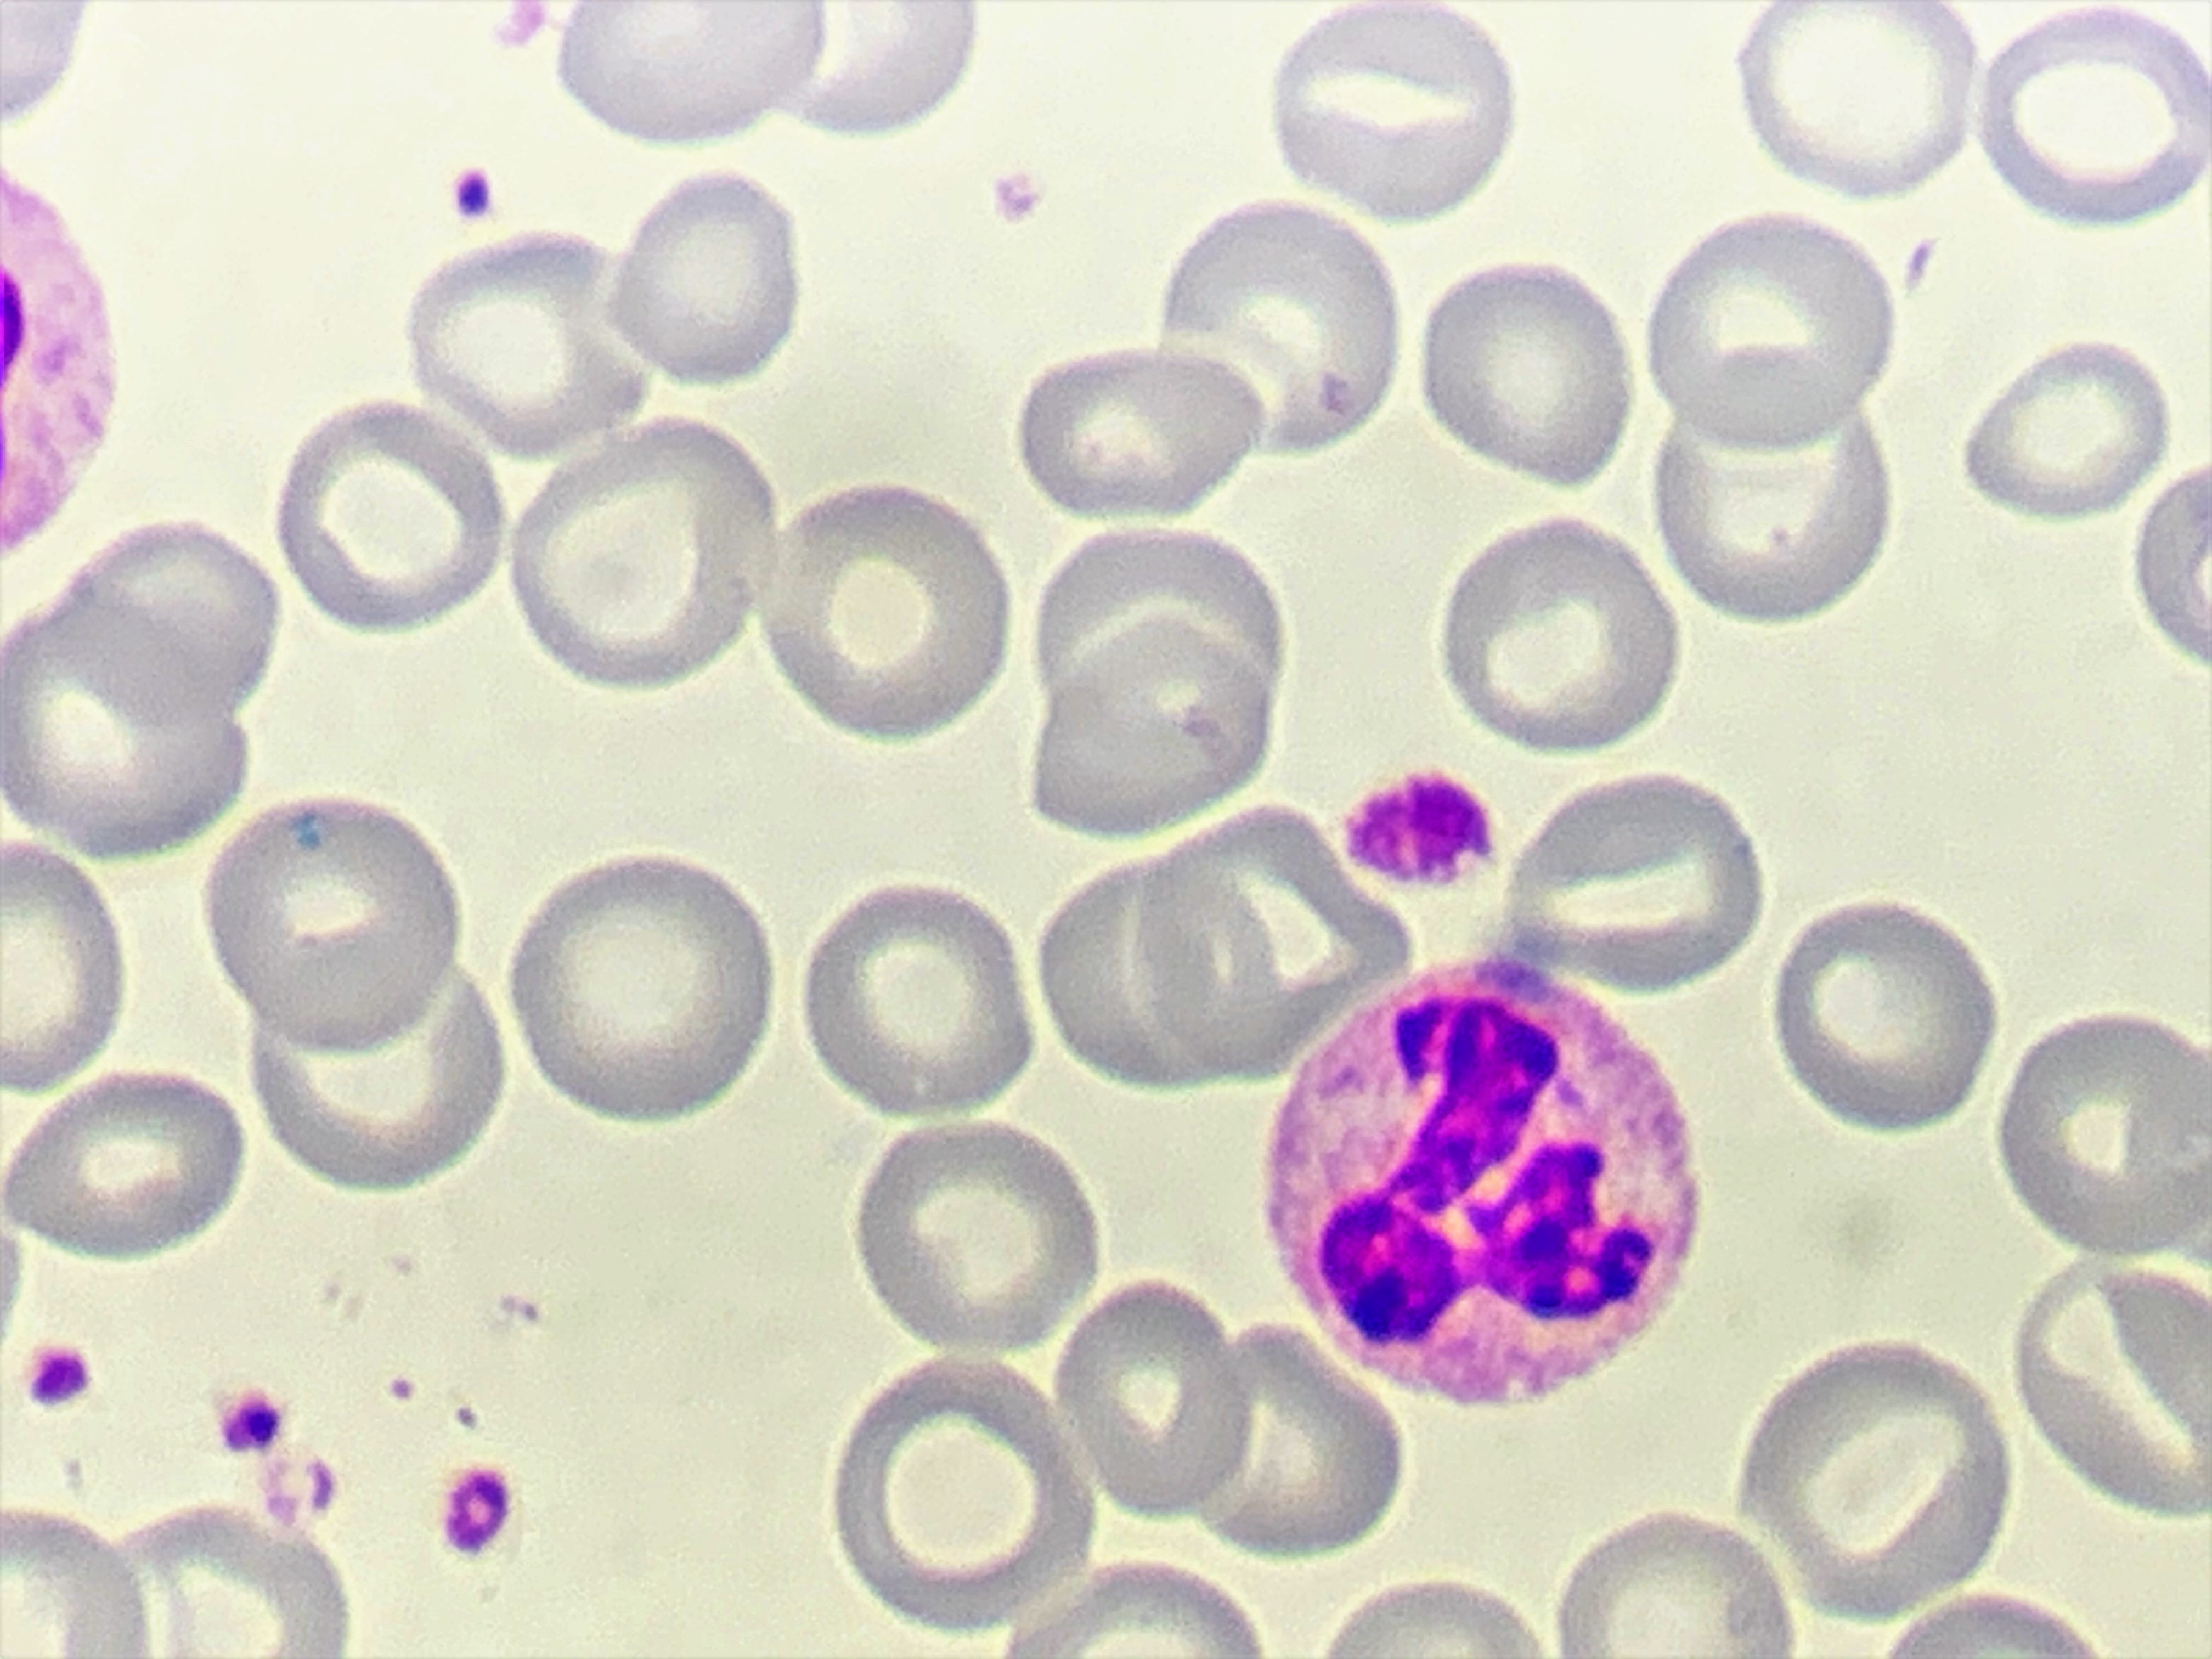
Cell type: NEUTROPHILS